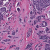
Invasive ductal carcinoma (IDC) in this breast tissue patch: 1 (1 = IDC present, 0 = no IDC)